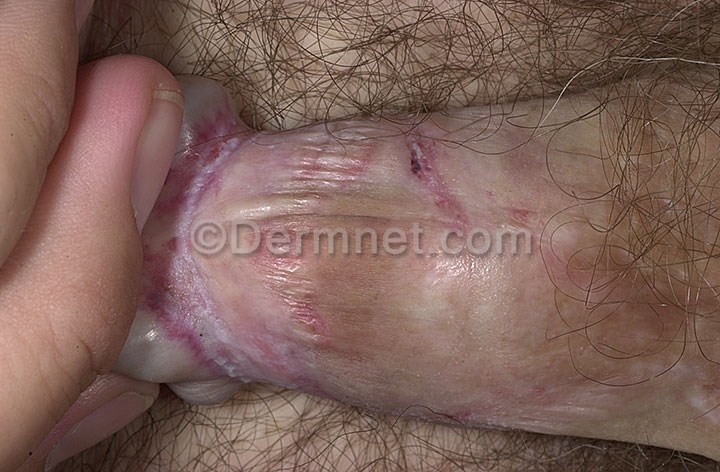
Disease: Psoriasis pictures Lichen Planus and related diseases